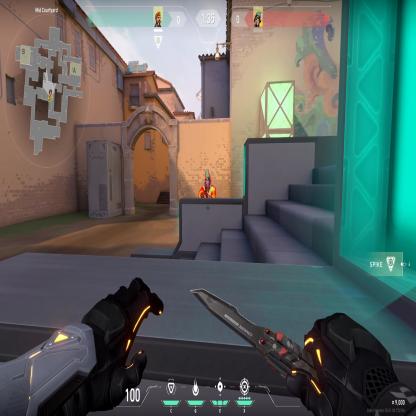
Label: enemy